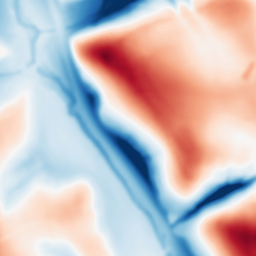
Category: multiscale
Decomposition family: dog_multiscale
Decomposition parameters: sigma_ratio: 2
n_scales: 4
base_sigma: 2
Upsampling method: fft_zeropad
Upsampling parameters: scale: 8
Upsampling scale: 8